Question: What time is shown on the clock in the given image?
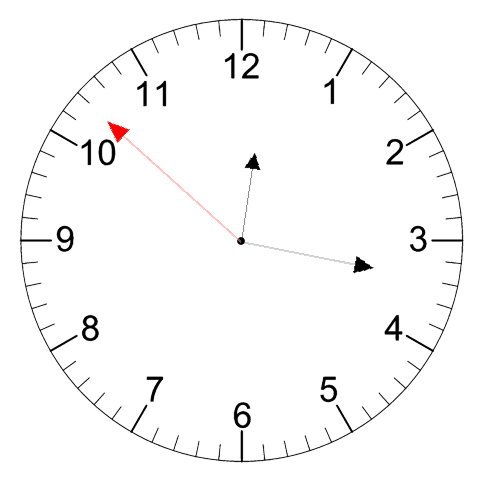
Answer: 12:16:52